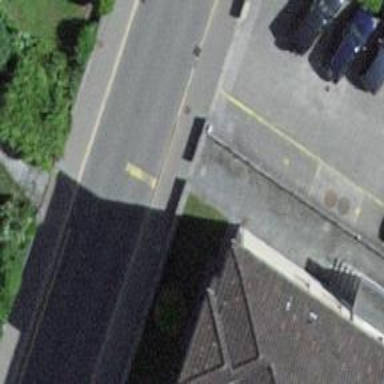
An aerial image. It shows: Bus stop with platform for public transport.